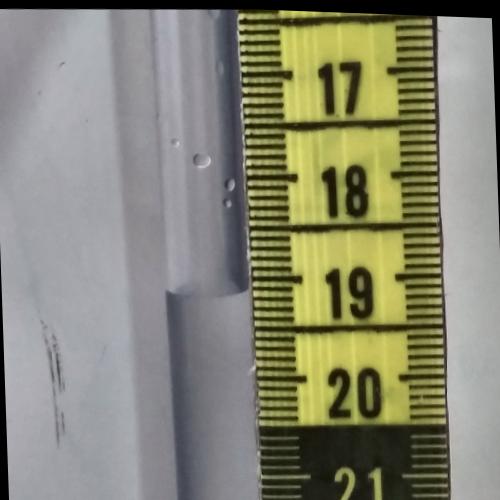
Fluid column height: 19.1 cm